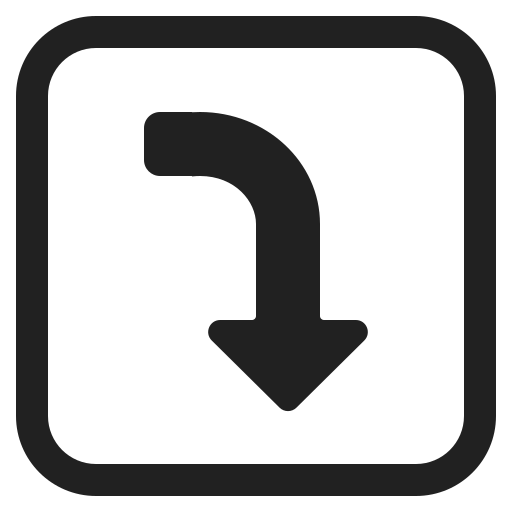
right arrow curving down high contrast